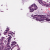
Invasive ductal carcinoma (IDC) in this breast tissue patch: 1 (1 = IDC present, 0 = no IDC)